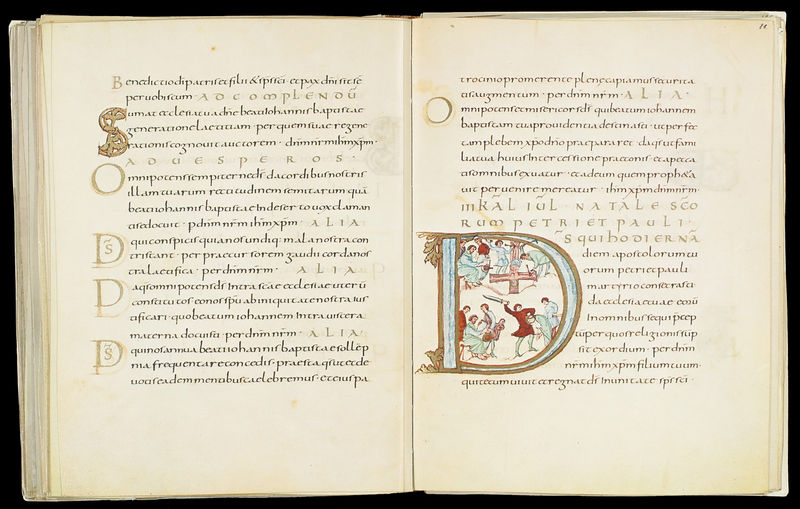
Titel: Drogo Sakramentar
Standort: Herstellungsort: Metz (EU - F)
Institution: Paris, Bibliothèque Nationale
Schlagwörter: blau, menschen, schwarz, rot, figur, gold, engel, schrift, papier, zwei, figuren, verzierung, foto, buch, kreuz, initialen, seite, illustration, schwert, text, buchstabe, schlag, initiale, buchseite, verziert, seiten, mittelalter, verzierungen, handschrift, latein, benediktiner, buchmalerei, majuskel, mittelatler, großbuchstaben, illumination, illuminiert, s, o, d, altes buch, kapital d, benedic, uschrift